Interaction volume radius: 10 \u00c5
Interaction volume height: 20 \u00c5
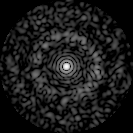
Disorder parameter: 0.8667